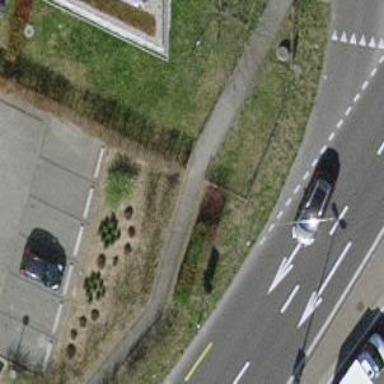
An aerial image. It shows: Paved sidewalk that serves as footway.